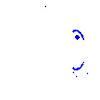
Particle: kaon